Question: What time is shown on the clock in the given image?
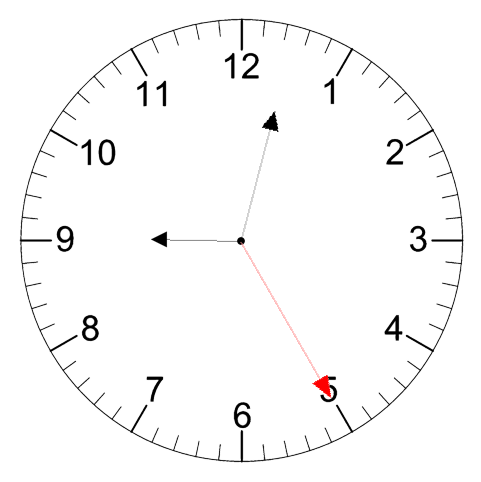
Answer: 09:02:25